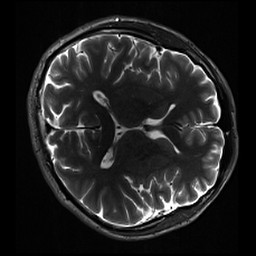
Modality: inplaneT2
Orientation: axial